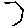
Label: hexagon